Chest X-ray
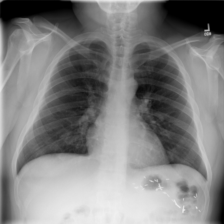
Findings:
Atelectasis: negative
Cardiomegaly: negative
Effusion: negative
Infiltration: positive
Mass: negative
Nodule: negative
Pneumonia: negative
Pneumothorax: negative
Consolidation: negative
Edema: negative
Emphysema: negative
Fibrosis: negative
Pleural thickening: negative
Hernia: negative